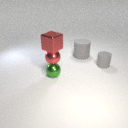
small red metal sphere below small red metal cube